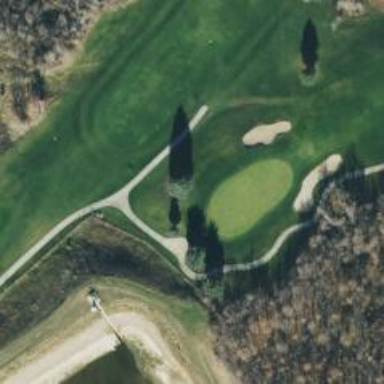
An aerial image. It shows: Service road used as golf cart path.